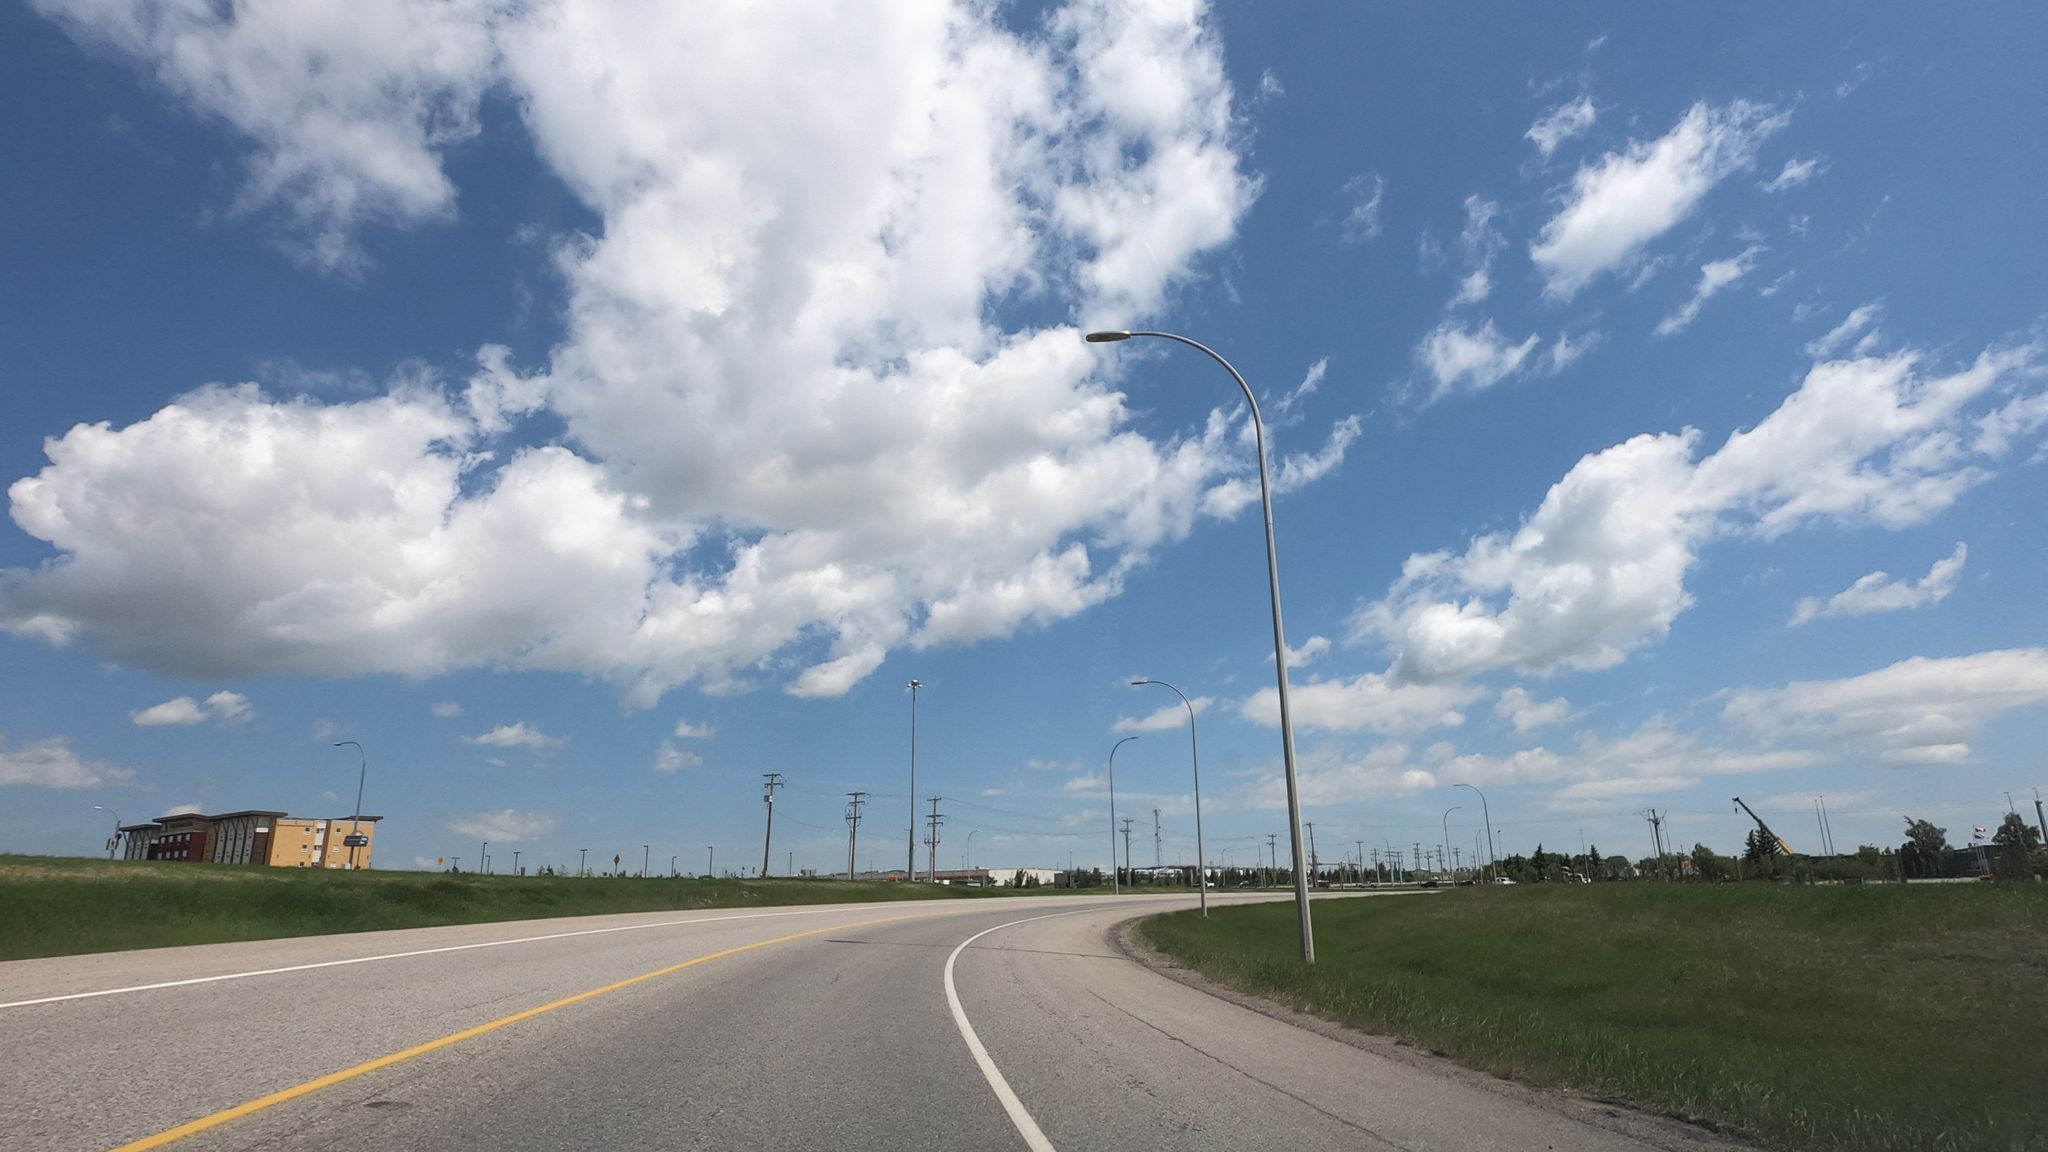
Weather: cloudy
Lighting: day
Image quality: good
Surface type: driving surface
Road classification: tertiary
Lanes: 2, 4
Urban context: suburban or peri-urban
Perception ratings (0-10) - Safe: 2.55, Lively: 1.15, Beautiful: 3.51, Boring: 6.26, Depressing: 9.13, Wealthy: 1.12